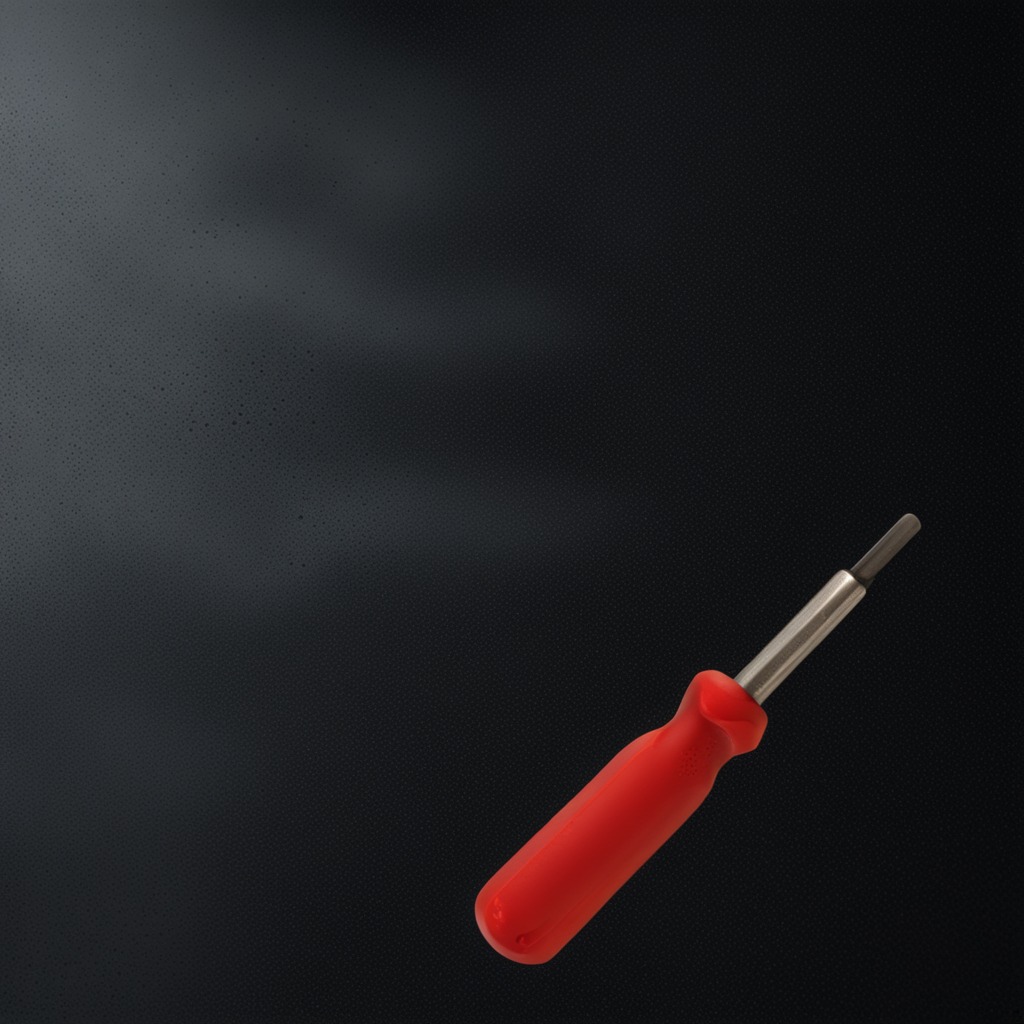
A screwdriver lying on a clean granite tabletop covered with a black rubber mat inside a workshop at night dim ambient light soft shadows worn but beneath the mat